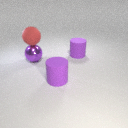
large purple metal sphere behind large purple rubber cylinder